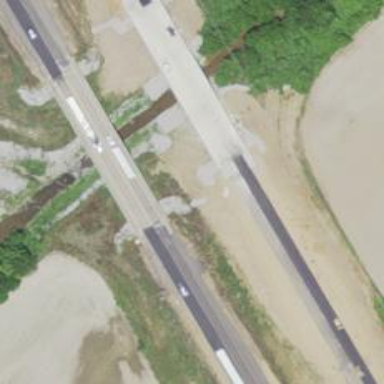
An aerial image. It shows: Primary highway bridge with dual carriageway.